Field crop: maize
Growth stage: 2
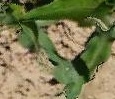
Species: maize